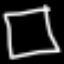
Label: square